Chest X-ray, PA view. Patient: 41 years old, sex F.
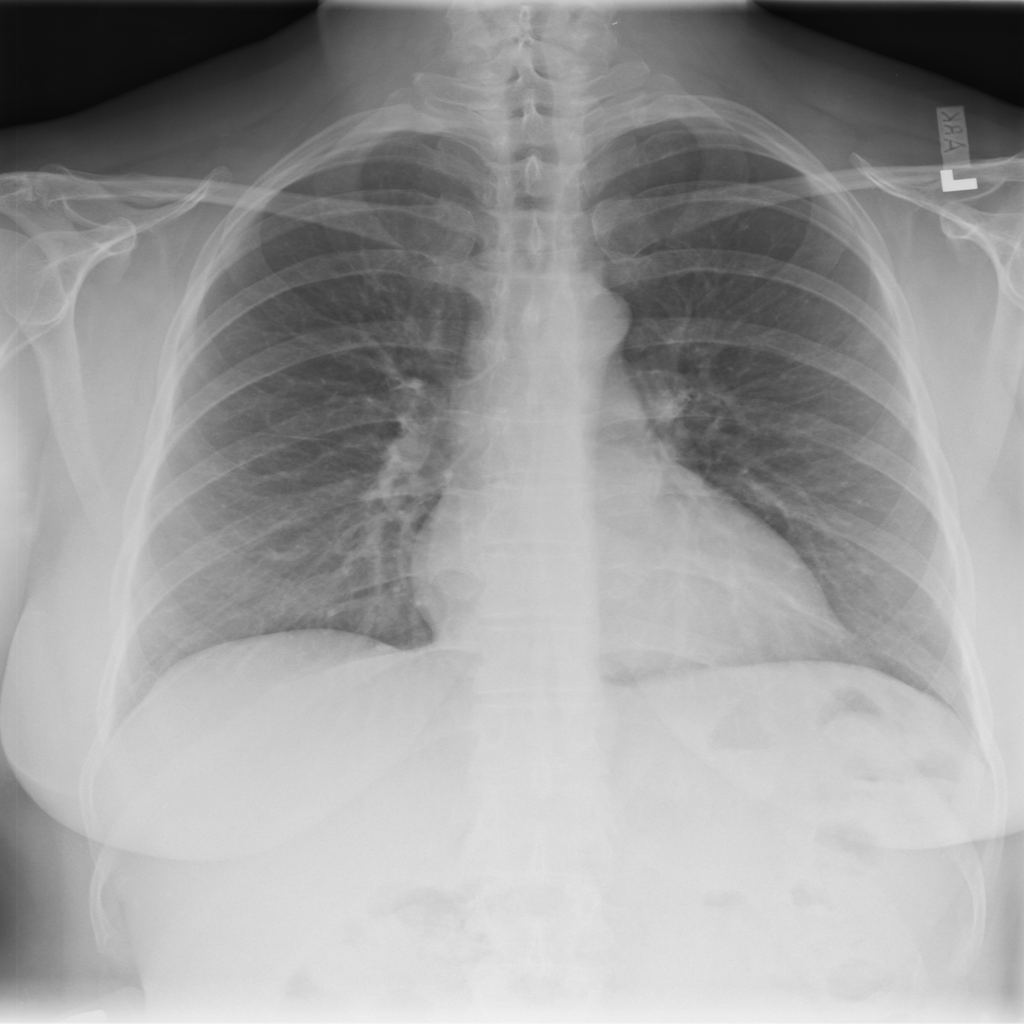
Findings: No Finding